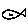
Label: fish